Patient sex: M
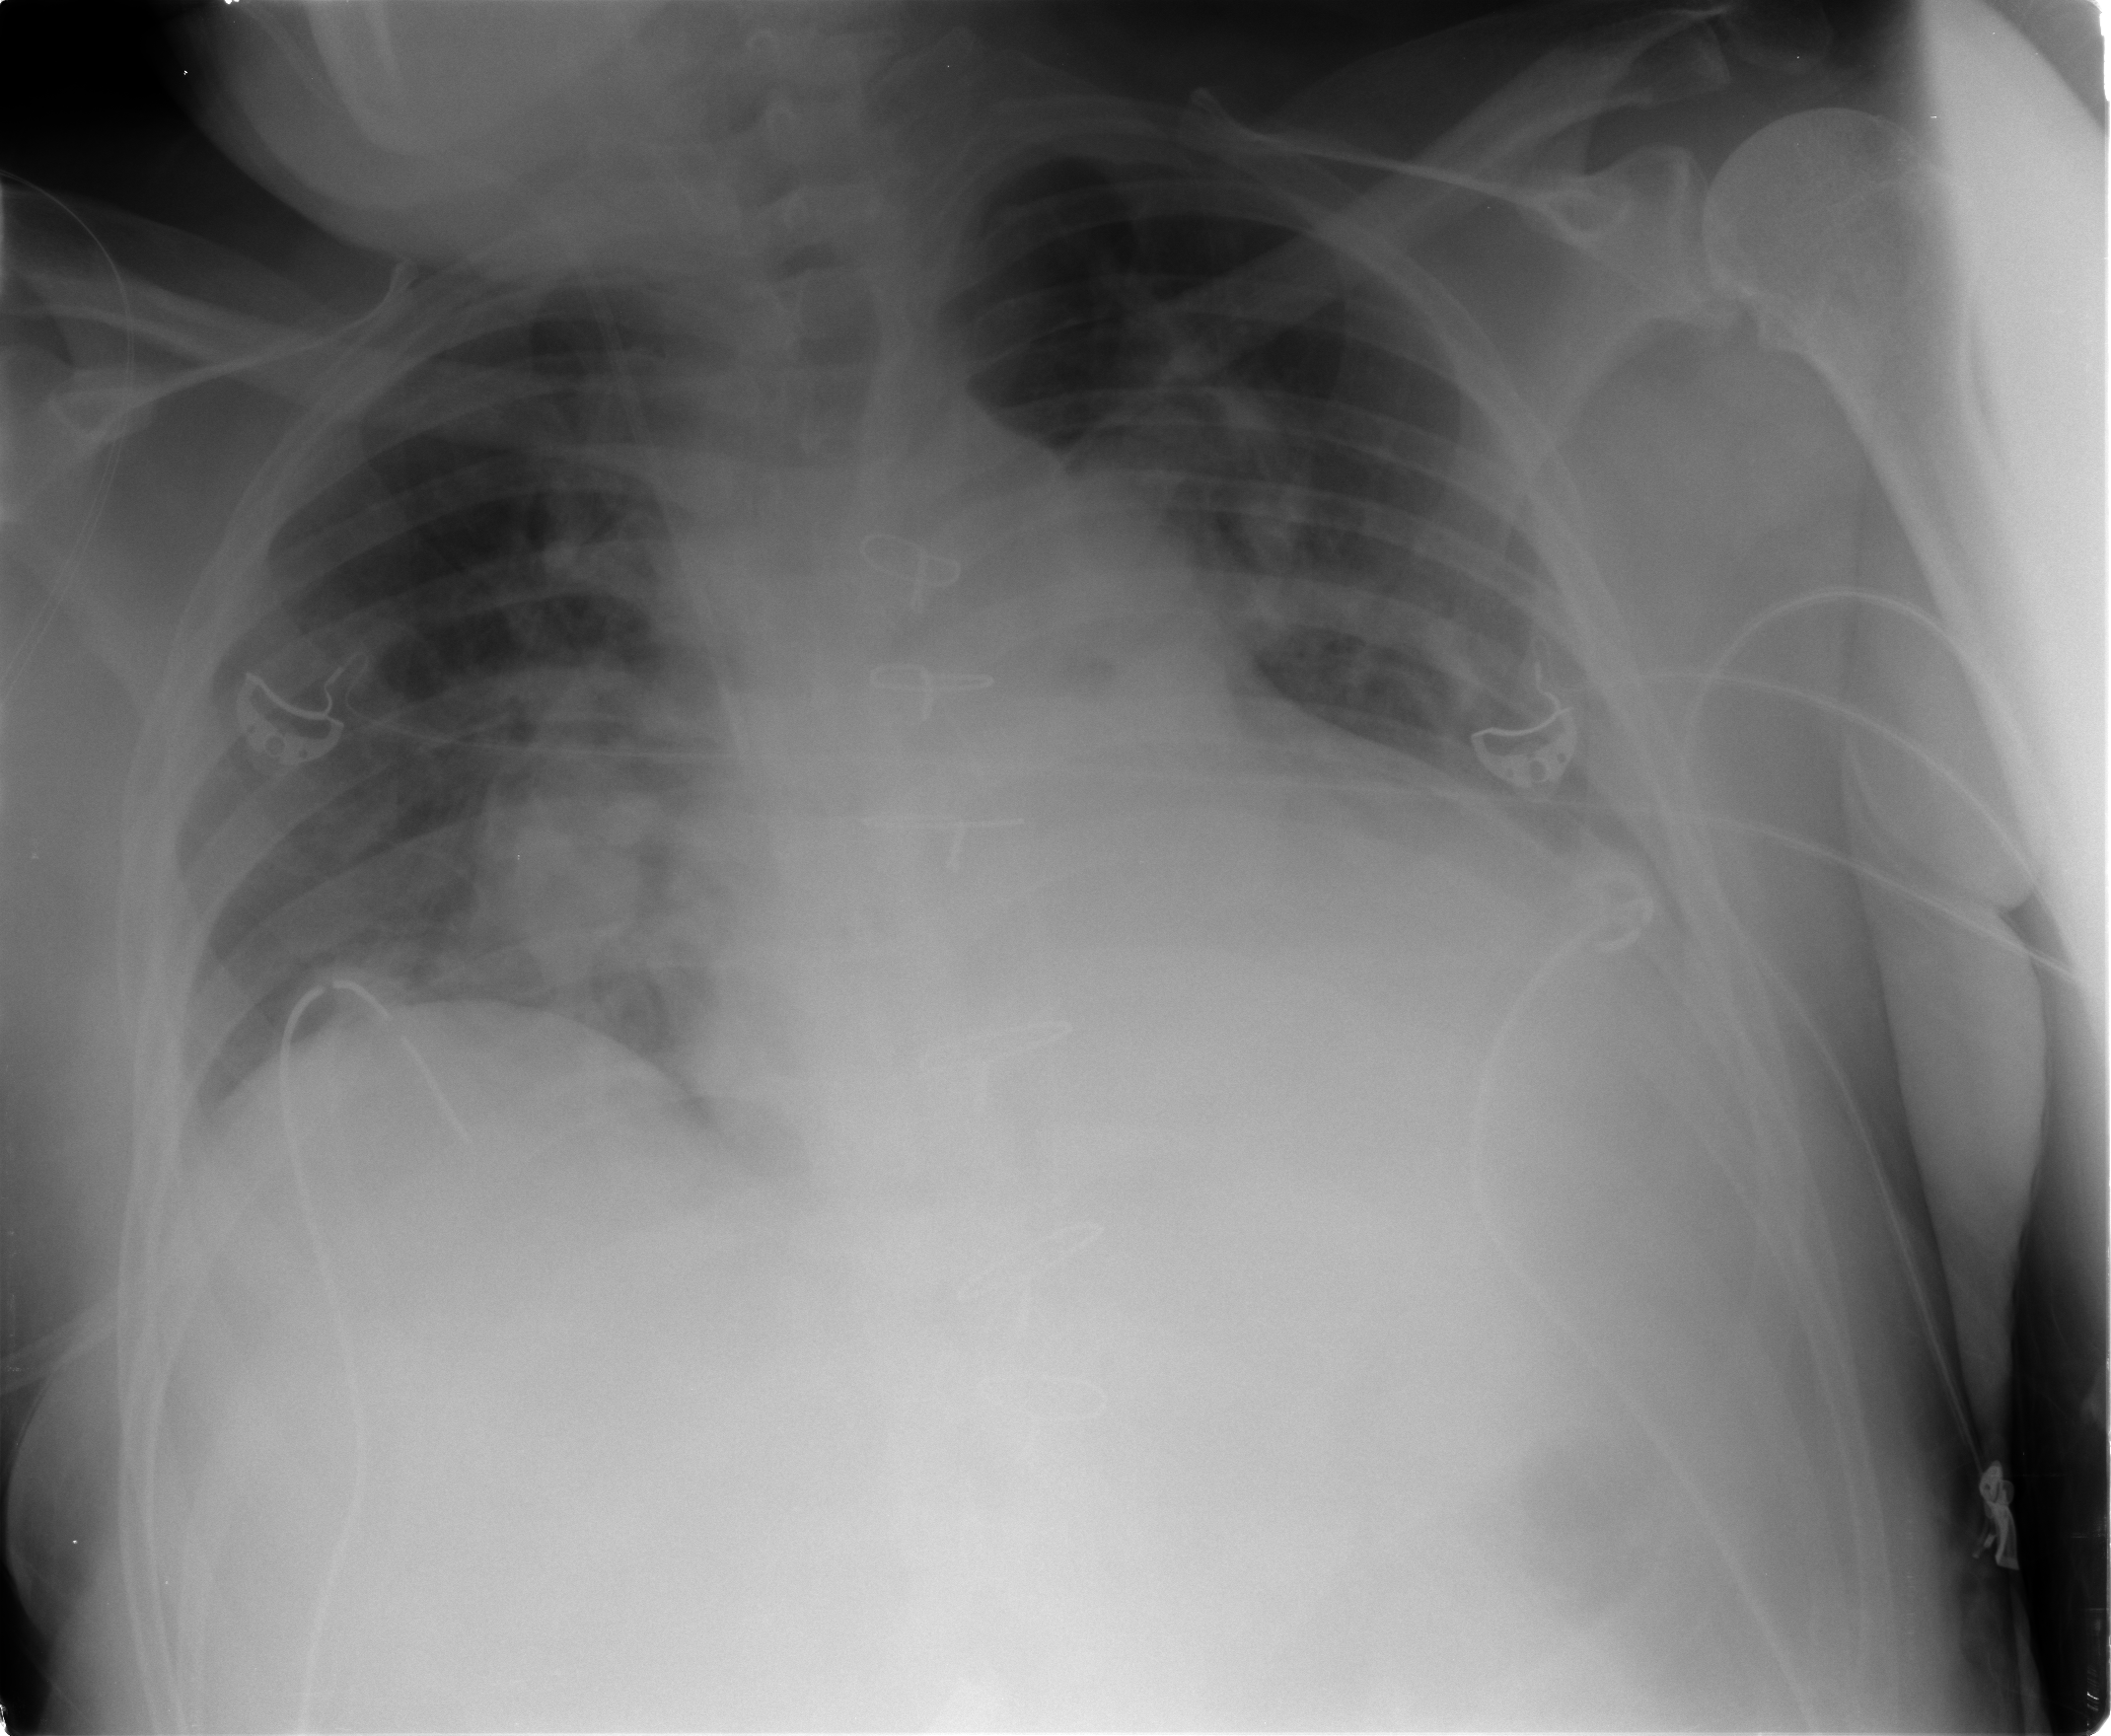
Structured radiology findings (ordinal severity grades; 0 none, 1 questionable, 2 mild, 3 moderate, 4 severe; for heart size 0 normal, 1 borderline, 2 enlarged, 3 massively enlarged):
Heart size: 2
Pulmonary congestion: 2
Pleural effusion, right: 0
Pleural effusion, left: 1
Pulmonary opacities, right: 2
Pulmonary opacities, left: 1
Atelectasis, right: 2
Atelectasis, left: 2